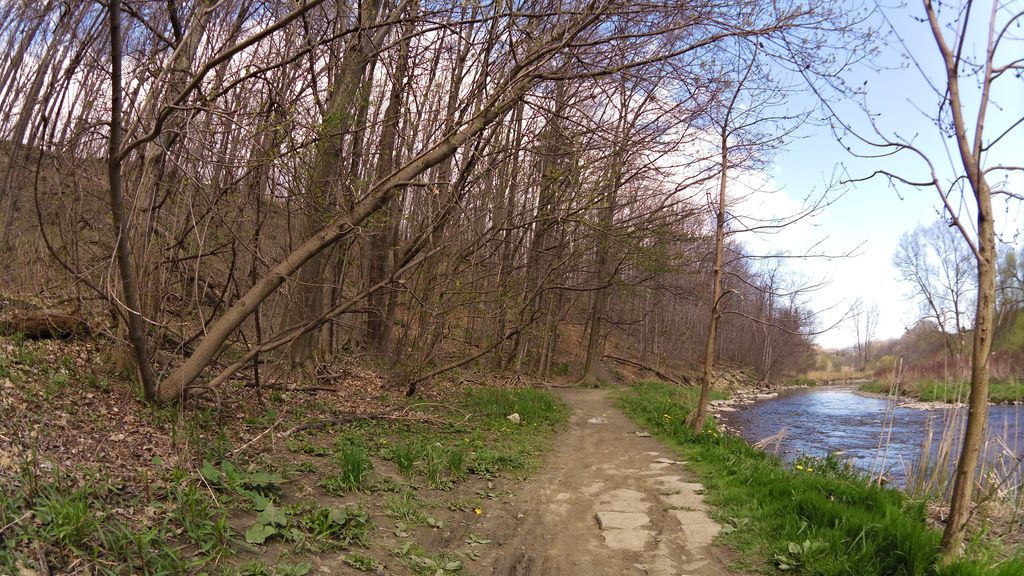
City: toronto